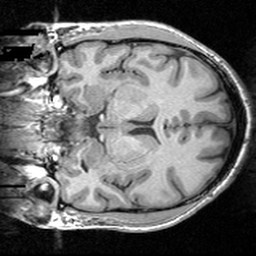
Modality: T1w
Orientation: coronal
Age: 32
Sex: male
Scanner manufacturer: siemens
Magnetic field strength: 3 T
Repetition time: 1.62 s
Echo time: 0.003 s